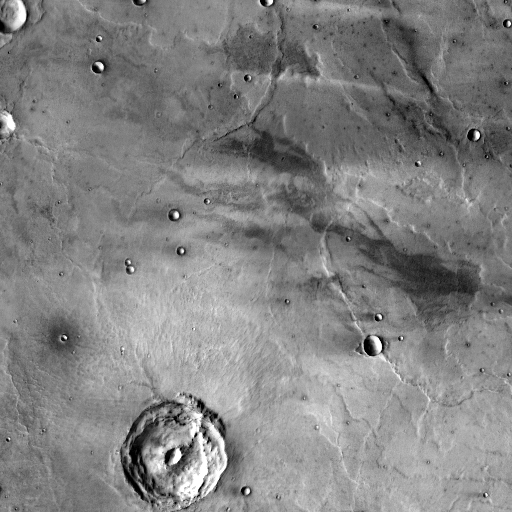
Crater classes present: Background, Other, Buried